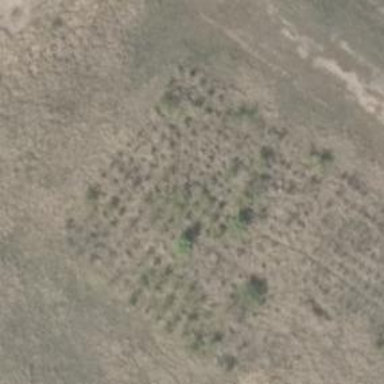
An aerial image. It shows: Patch of scrub vegetation.